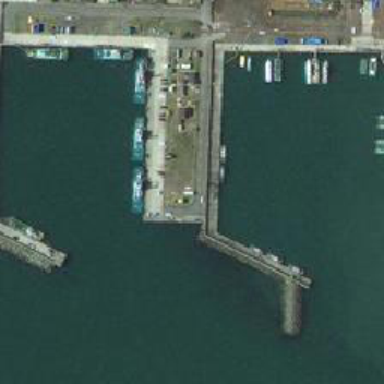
The port has two port basins boat parking along the edge .